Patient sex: F
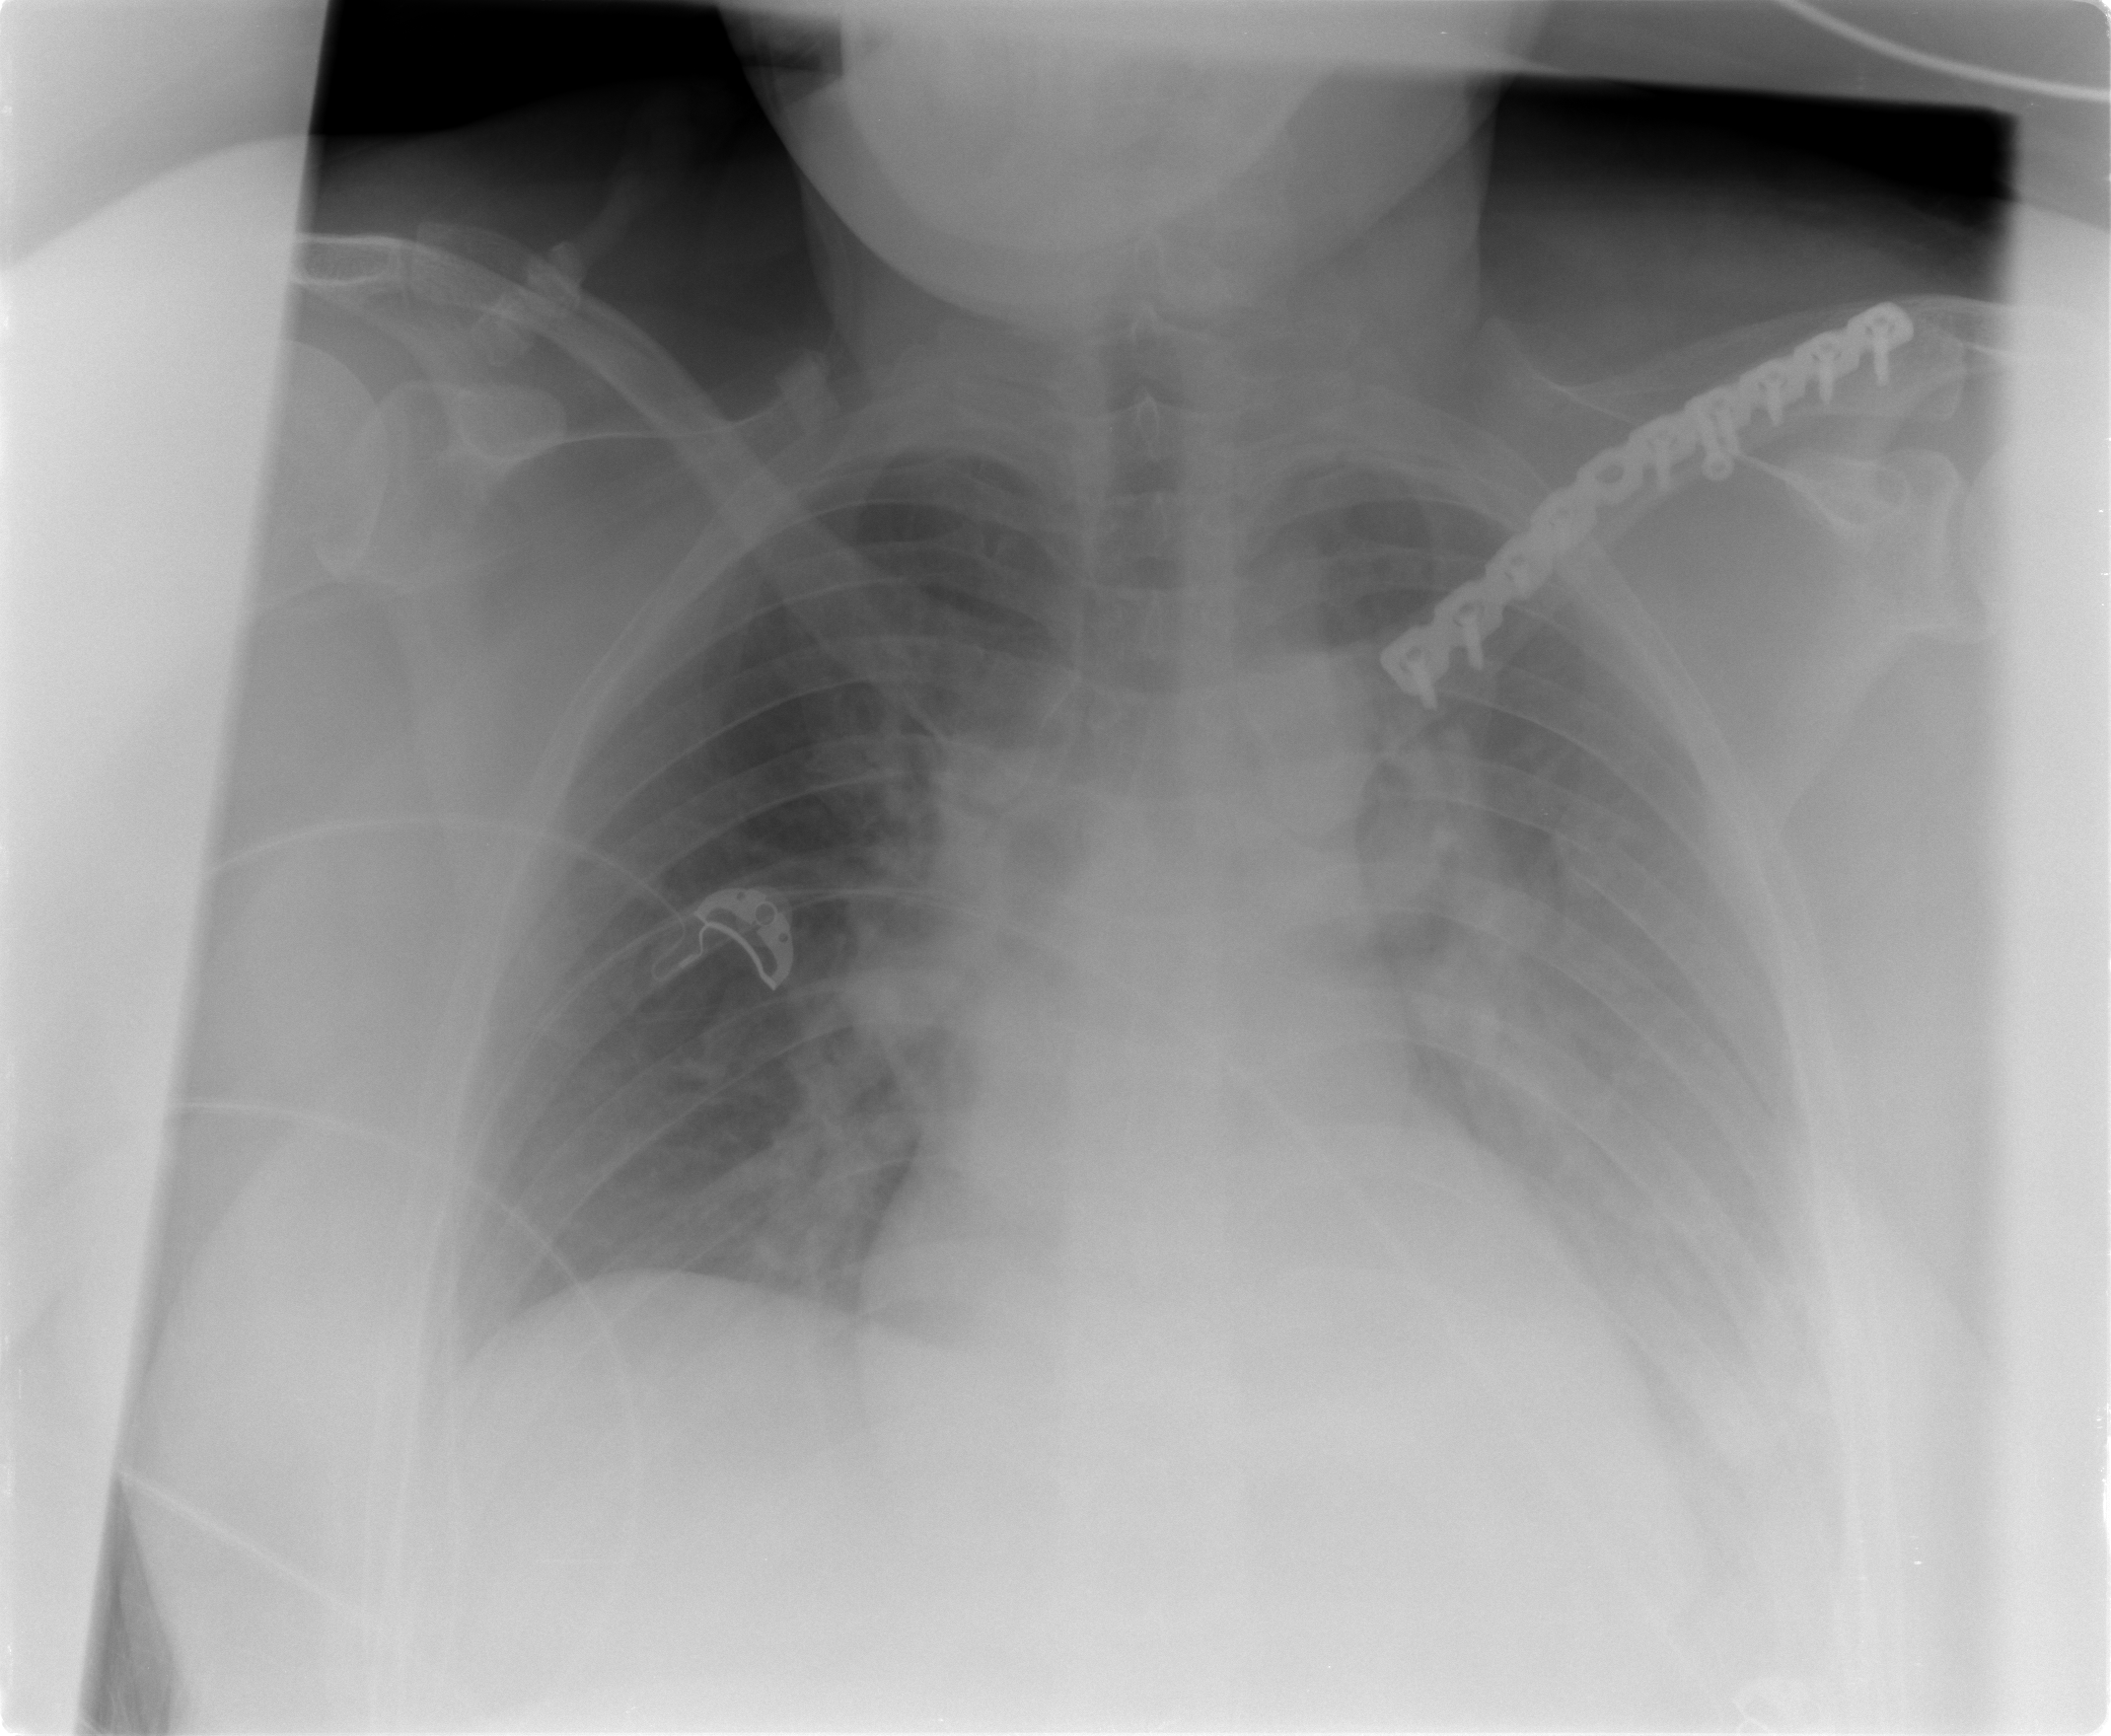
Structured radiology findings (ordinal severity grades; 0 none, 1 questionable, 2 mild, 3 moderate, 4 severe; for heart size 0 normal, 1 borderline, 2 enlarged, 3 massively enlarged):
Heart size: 0
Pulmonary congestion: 0
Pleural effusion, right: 0
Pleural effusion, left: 2
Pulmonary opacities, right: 0
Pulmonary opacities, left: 2
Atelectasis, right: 0
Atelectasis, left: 2